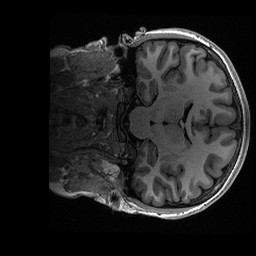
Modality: T1w
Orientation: coronal
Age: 17
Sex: female
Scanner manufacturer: ge
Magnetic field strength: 3 T
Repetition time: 0.006952 s
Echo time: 0.00292 s